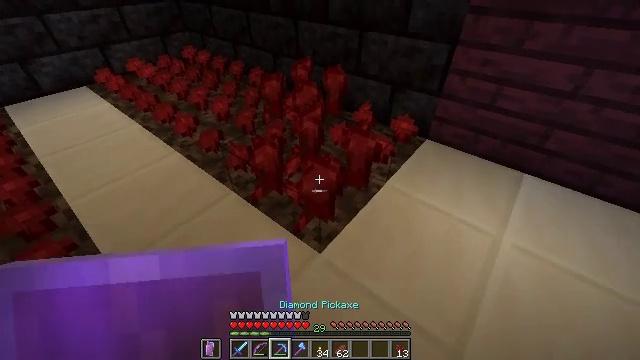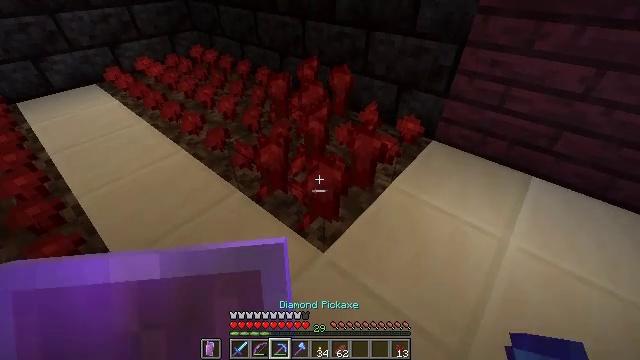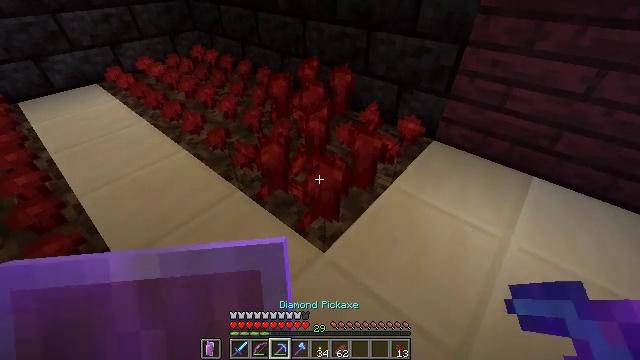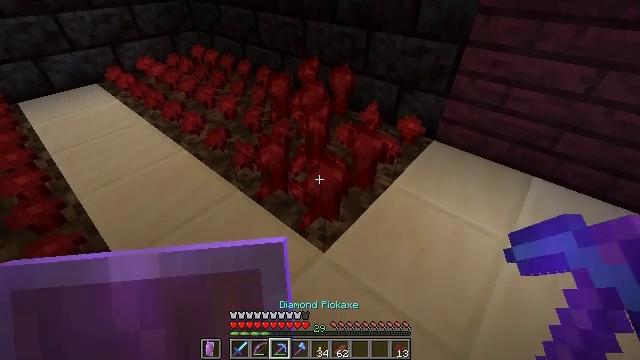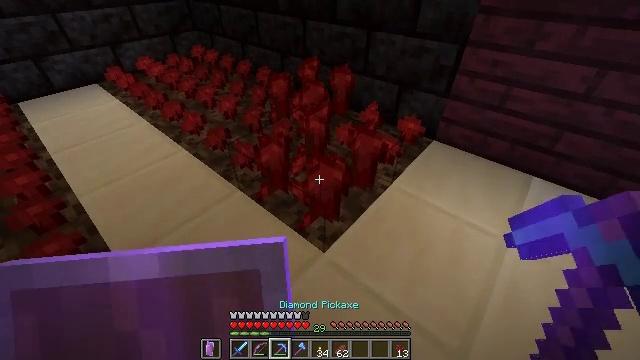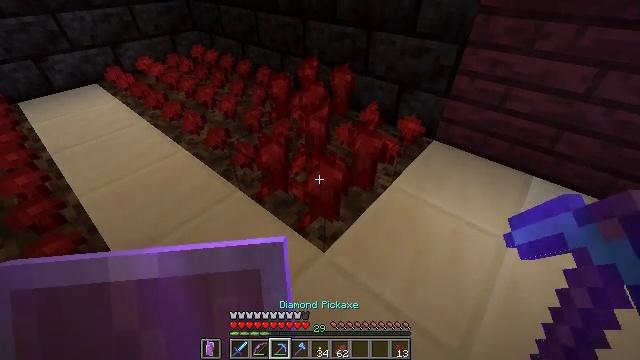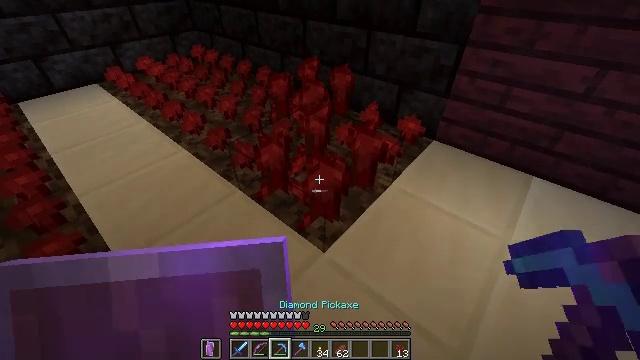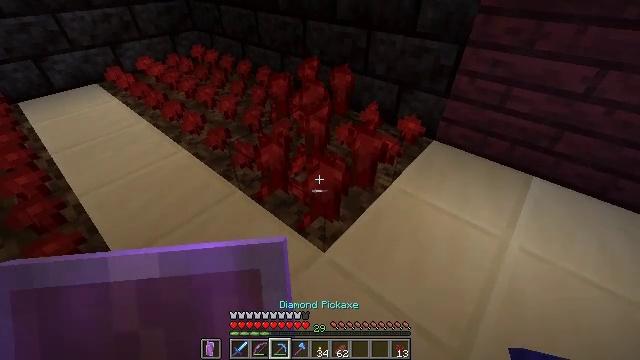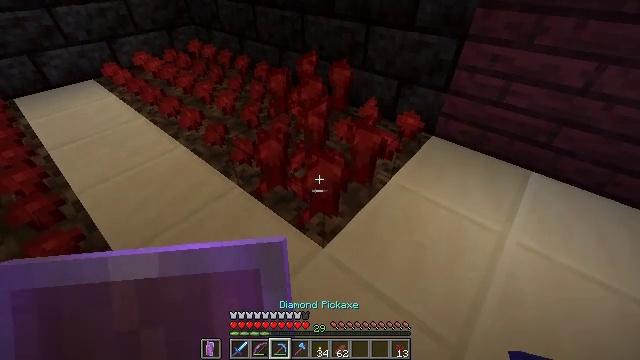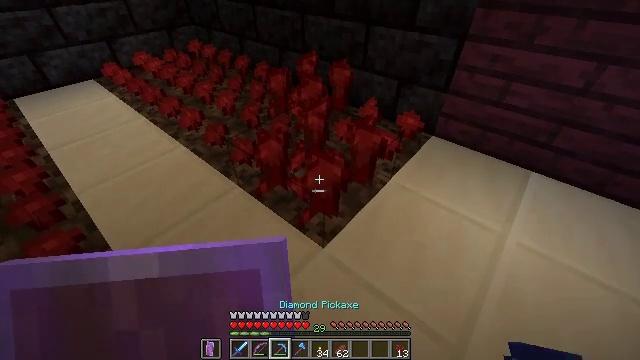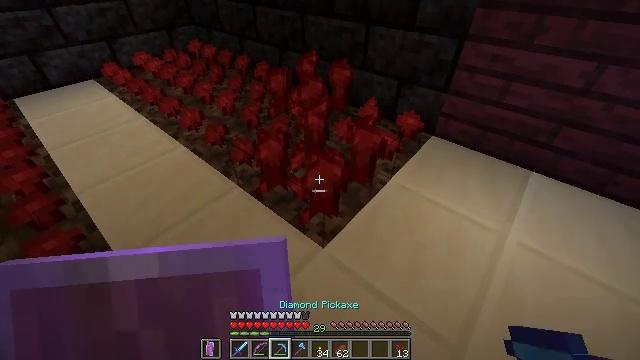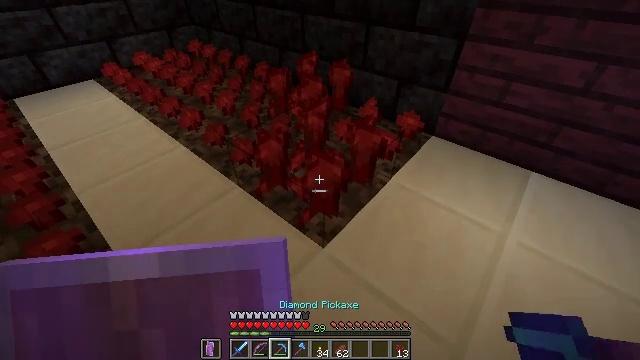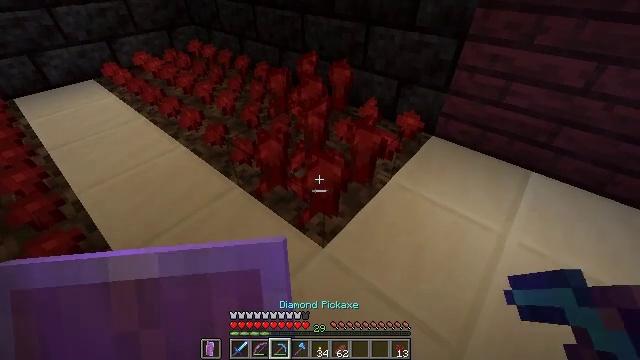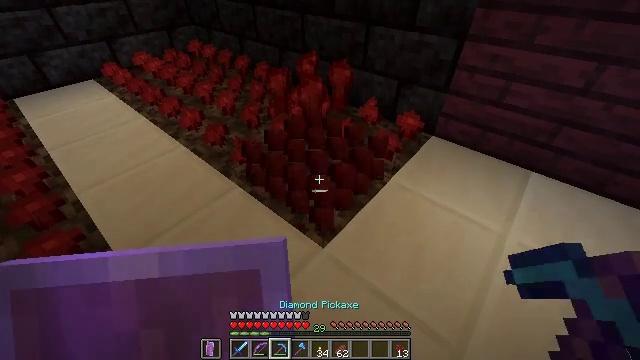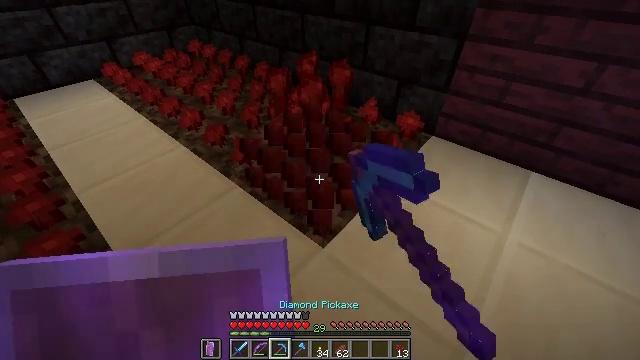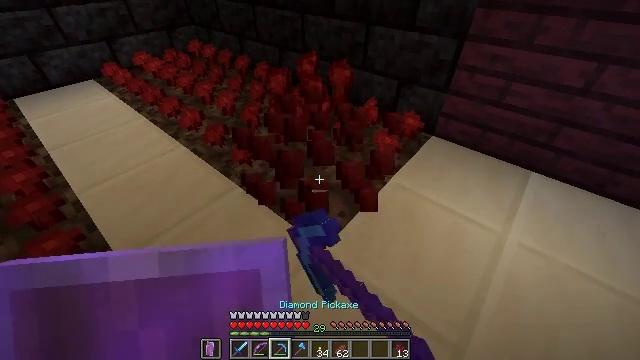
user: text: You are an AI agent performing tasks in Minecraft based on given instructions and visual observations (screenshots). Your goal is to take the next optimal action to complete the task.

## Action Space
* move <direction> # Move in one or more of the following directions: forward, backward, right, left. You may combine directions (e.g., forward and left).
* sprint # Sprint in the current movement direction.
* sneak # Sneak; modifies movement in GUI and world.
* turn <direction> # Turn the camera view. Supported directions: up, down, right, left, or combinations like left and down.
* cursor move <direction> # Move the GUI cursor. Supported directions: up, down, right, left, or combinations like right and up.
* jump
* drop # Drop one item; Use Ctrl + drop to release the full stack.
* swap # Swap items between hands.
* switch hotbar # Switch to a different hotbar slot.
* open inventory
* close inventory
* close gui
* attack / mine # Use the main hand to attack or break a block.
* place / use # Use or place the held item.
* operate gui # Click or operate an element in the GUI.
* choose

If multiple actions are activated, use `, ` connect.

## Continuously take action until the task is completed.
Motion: motion action
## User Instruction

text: Mine nether wart from its patch.
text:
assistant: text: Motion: turn left
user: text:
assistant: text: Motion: no_op
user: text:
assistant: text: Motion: no_op
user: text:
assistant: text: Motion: no_op
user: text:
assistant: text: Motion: no_op
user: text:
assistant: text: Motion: no_op
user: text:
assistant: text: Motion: no_op
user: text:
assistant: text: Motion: no_op
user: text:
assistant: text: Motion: no_op
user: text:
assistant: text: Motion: no_op
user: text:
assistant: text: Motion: no_op
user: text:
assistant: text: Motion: no_op
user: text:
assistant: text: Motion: attack / mine
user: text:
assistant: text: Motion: attack / mine
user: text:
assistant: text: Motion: no_op
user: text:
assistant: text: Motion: no_op
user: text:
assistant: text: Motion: move forward
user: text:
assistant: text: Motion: no_op